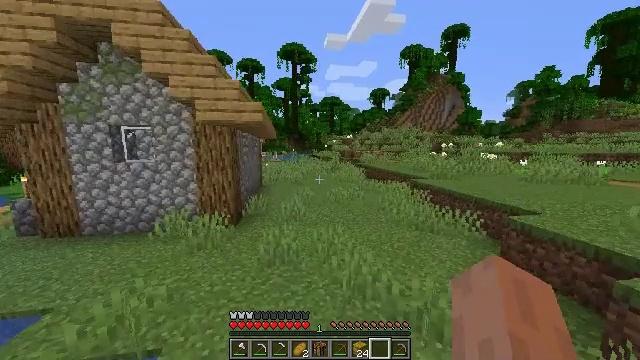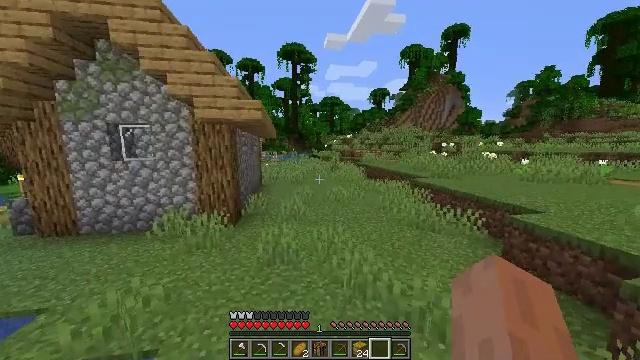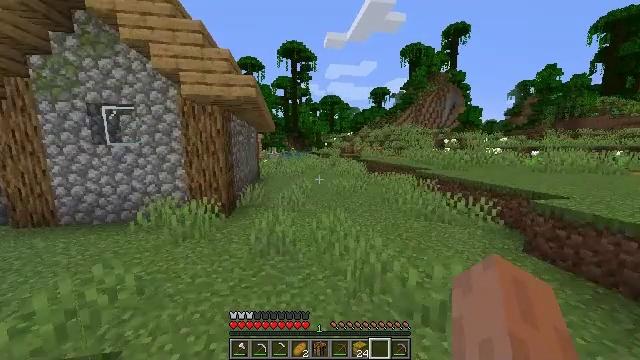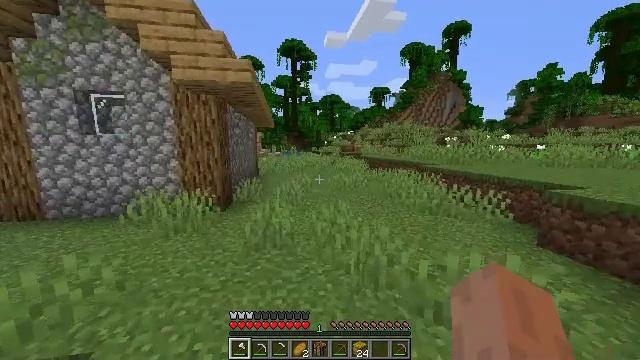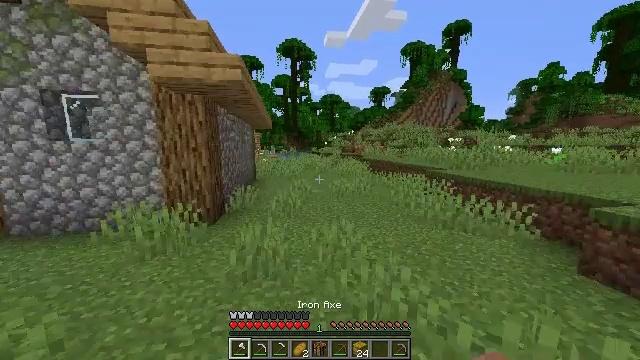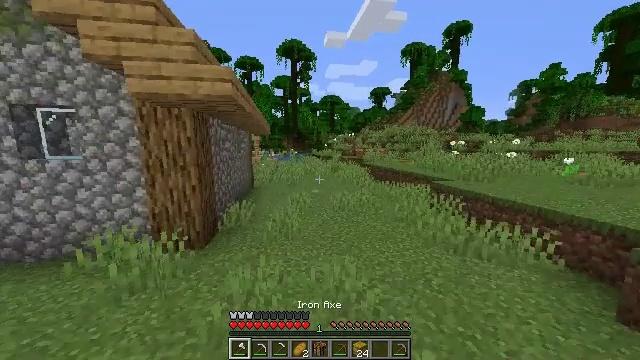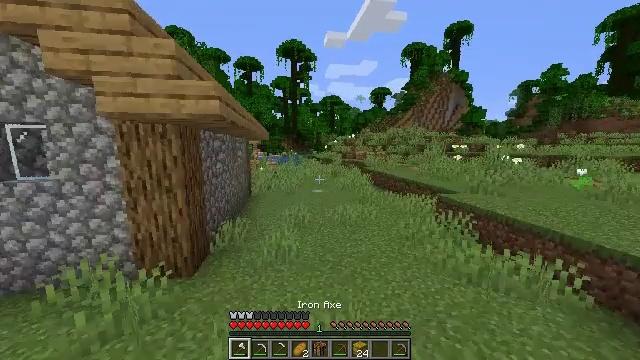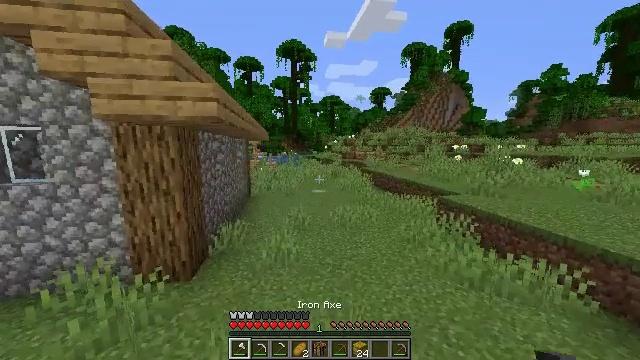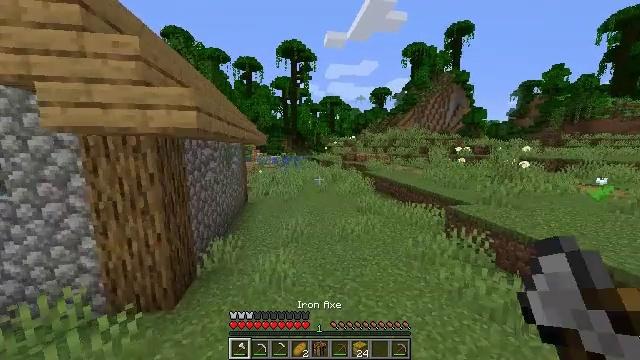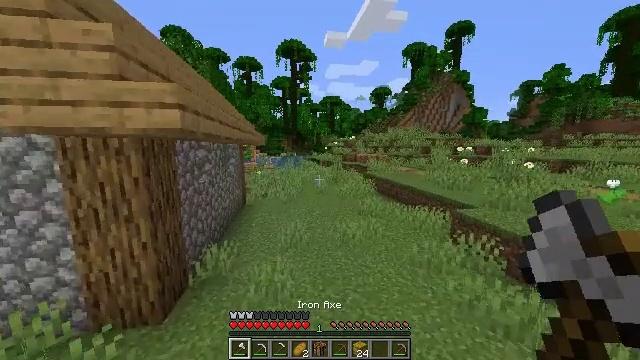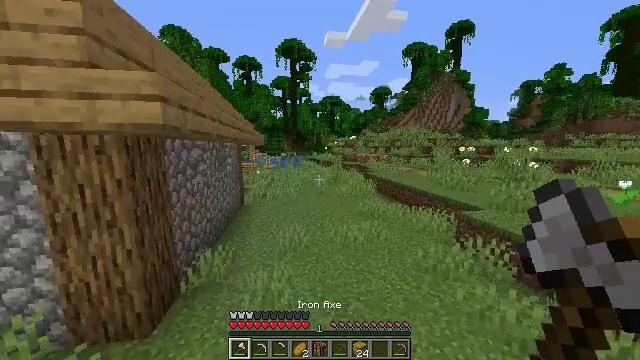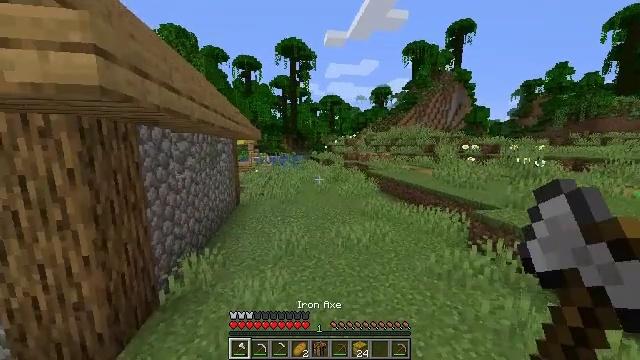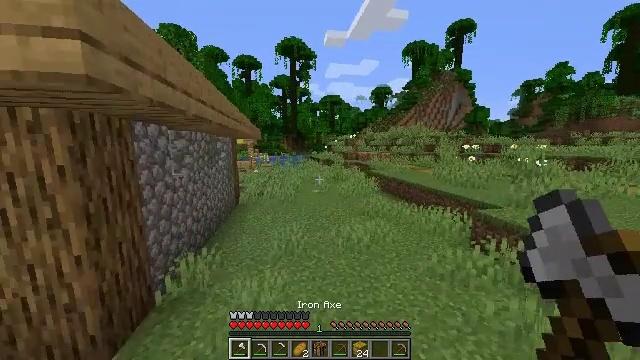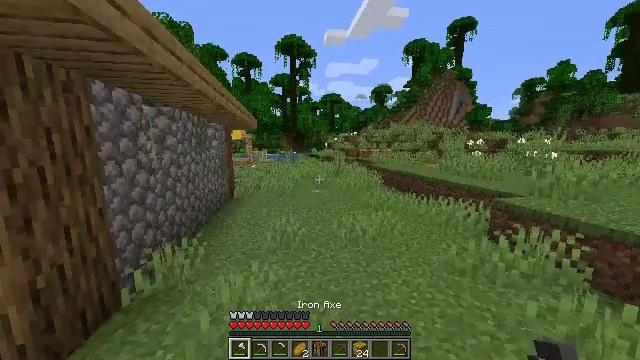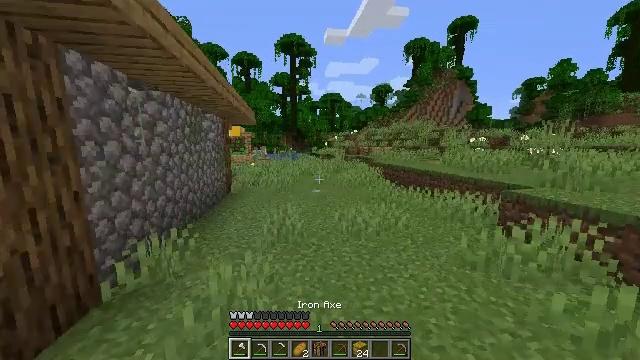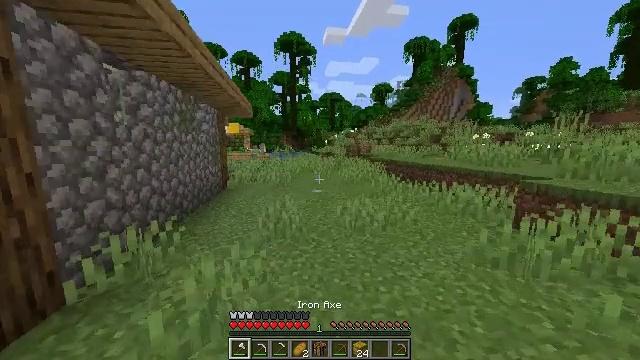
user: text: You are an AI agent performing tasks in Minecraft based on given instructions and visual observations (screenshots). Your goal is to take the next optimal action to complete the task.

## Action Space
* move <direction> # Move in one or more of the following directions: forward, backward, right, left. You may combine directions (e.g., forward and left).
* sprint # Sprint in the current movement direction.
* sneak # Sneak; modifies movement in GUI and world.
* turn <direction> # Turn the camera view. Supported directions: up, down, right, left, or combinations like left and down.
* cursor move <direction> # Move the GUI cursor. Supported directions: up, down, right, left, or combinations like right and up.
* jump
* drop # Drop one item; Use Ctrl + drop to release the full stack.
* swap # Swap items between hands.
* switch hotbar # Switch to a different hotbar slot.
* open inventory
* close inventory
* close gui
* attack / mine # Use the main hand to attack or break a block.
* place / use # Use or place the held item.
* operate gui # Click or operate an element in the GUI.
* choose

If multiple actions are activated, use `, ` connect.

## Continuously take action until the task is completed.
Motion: motion action
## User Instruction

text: Mine fern in the forest.
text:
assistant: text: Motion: move forward, jump
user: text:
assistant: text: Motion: move forward, jump
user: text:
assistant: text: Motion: move forward, jump, switch to hotbar 1
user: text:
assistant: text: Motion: move forward, jump, switch to hotbar 1
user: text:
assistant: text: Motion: move forward, jump, switch to hotbar 1
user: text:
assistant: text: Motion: move forward, jump
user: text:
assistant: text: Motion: move forward, jump
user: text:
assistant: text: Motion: move forward, jump
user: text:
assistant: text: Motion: move forward, jump
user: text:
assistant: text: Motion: move forward, jump
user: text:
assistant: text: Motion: move forward, jump
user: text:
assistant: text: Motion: move forward, jump
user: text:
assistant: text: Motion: move forward, sprint, jump
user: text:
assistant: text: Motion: move forward, sprint, jump
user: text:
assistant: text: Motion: move forward, sprint, jump
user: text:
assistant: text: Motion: move forward, sprint, jump
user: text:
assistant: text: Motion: move forward, sprint, jump
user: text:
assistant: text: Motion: move forward, jump
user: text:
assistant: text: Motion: move forward, sprint, jump
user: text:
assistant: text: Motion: move forward, sprint, jump
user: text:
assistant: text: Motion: move forward and move right, sprint, jump
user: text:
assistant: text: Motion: move forward and move right, sprint, jump
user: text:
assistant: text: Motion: move forward and move right, sprint, jump
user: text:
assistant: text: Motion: move forward and move right, sprint, jump
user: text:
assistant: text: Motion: move forward and move right, sprint, jump
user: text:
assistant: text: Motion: move forward and move right, sprint, jump
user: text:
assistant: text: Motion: move forward, sprint, jump
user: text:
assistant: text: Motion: move forward, sprint, jump
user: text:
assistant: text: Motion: move forward, sprint, jump
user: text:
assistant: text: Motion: move forward, sprint, jump